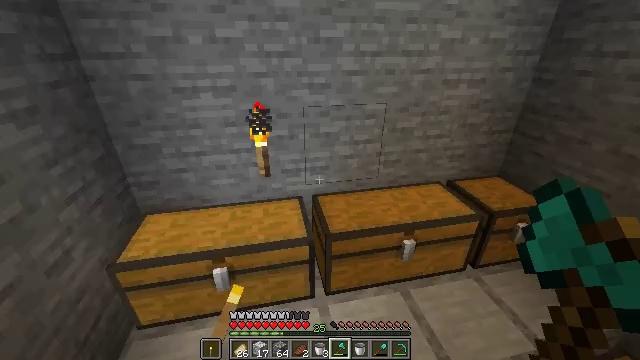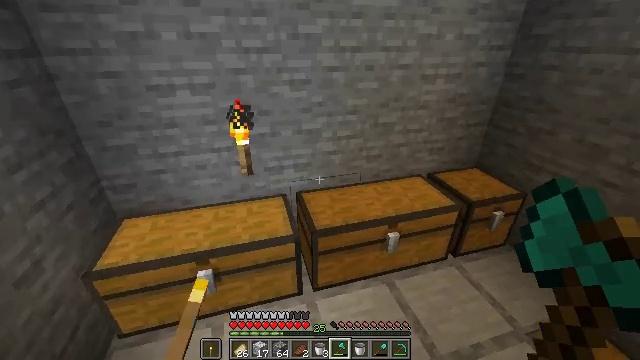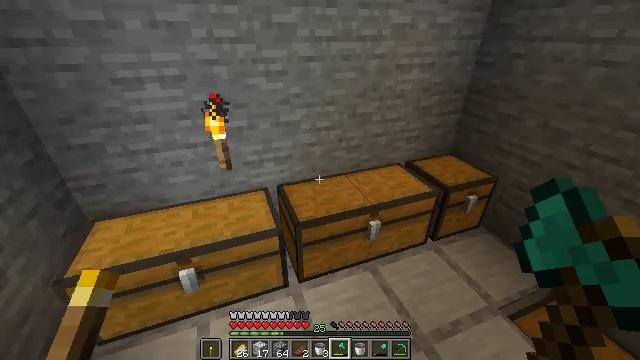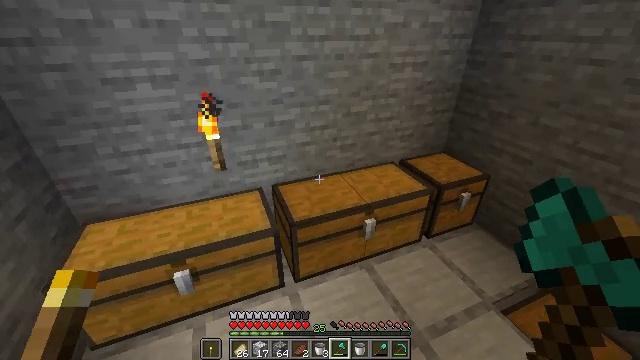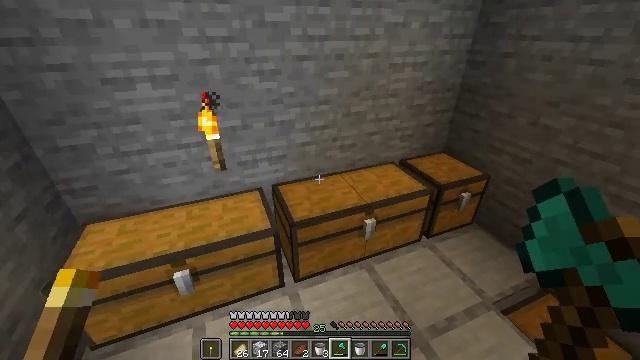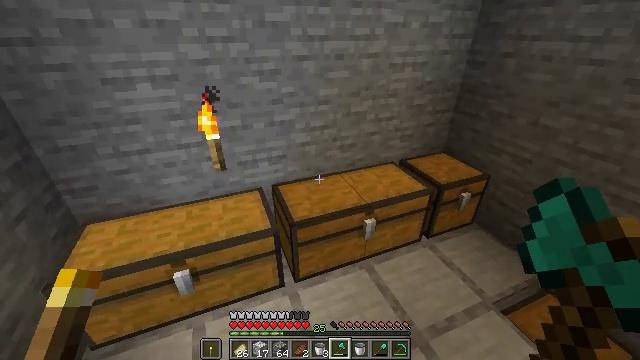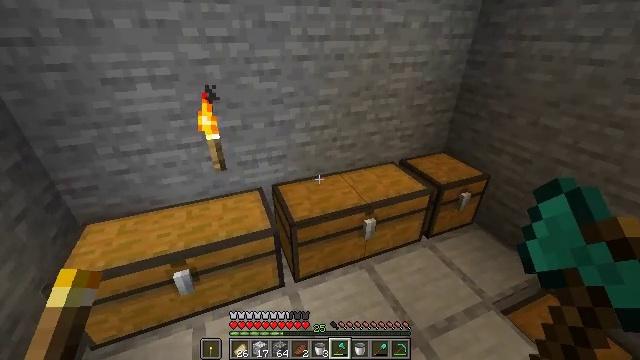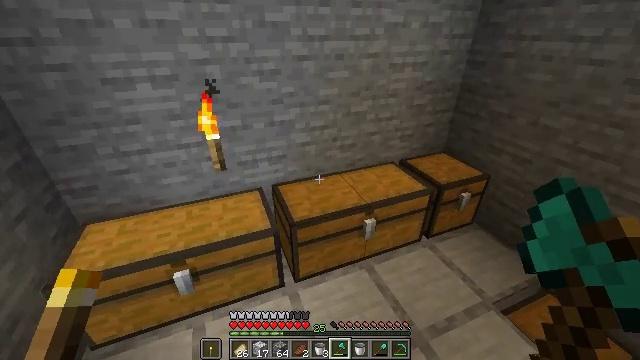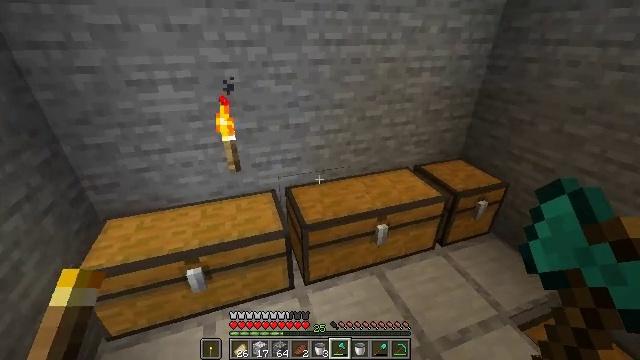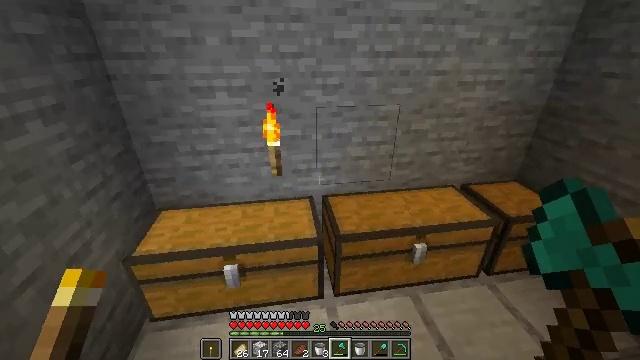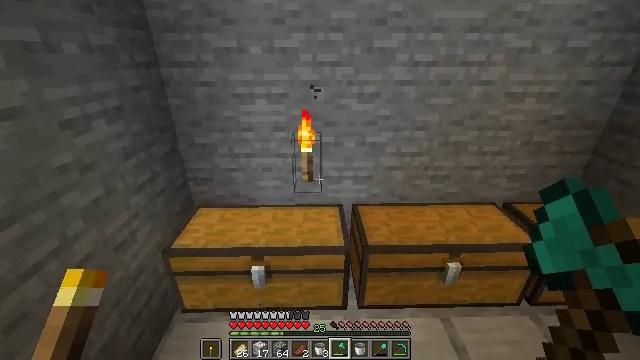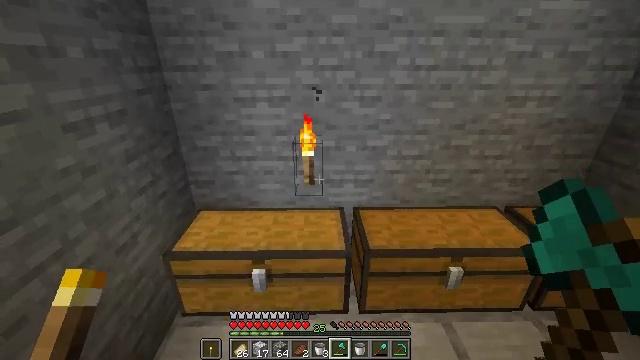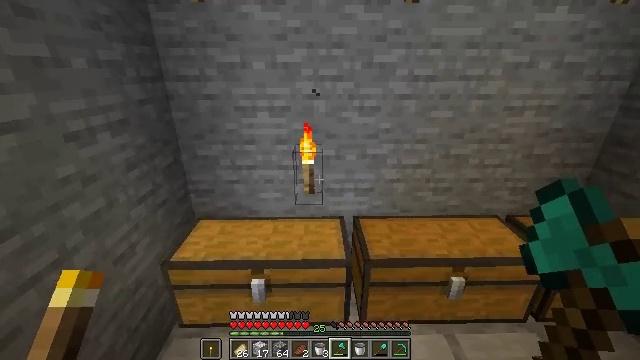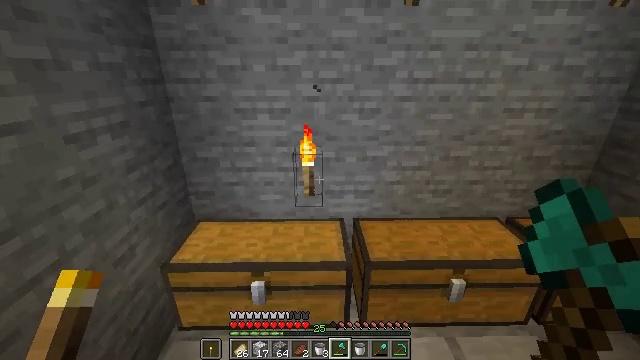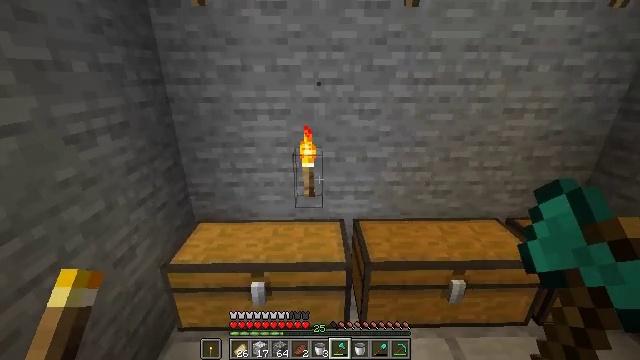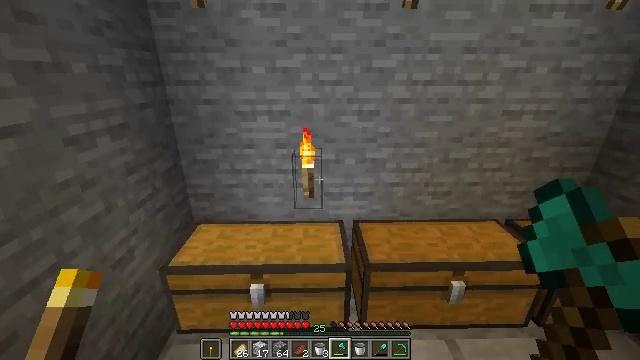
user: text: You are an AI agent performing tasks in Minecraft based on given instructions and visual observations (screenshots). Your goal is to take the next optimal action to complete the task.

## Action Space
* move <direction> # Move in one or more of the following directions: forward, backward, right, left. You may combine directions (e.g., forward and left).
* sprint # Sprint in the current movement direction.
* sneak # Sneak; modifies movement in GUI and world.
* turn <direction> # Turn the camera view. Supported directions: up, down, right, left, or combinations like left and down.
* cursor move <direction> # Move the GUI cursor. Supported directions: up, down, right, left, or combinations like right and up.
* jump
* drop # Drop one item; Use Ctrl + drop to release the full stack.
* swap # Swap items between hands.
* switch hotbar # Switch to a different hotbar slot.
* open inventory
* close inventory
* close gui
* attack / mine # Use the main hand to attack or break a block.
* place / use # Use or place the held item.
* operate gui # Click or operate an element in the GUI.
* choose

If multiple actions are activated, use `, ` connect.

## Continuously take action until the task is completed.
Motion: motion action
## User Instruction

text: Destroy the wall torch to gather it.
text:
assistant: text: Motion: turn right
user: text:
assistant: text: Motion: turn right and down
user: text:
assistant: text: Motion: turn right
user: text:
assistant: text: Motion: no_op
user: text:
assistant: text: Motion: no_op
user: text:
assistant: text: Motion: no_op
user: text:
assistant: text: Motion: no_op
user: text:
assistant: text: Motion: turn left
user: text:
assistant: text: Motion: turn left and up
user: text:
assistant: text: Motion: turn left and up
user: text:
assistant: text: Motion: no_op
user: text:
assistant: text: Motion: turn up
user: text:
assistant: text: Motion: no_op
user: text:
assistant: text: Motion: no_op
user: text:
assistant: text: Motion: no_op
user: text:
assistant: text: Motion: attack / mine
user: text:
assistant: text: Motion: attack / mine
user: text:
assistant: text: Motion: attack / mine
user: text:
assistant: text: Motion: no_op
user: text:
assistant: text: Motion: no_op
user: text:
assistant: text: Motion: no_op